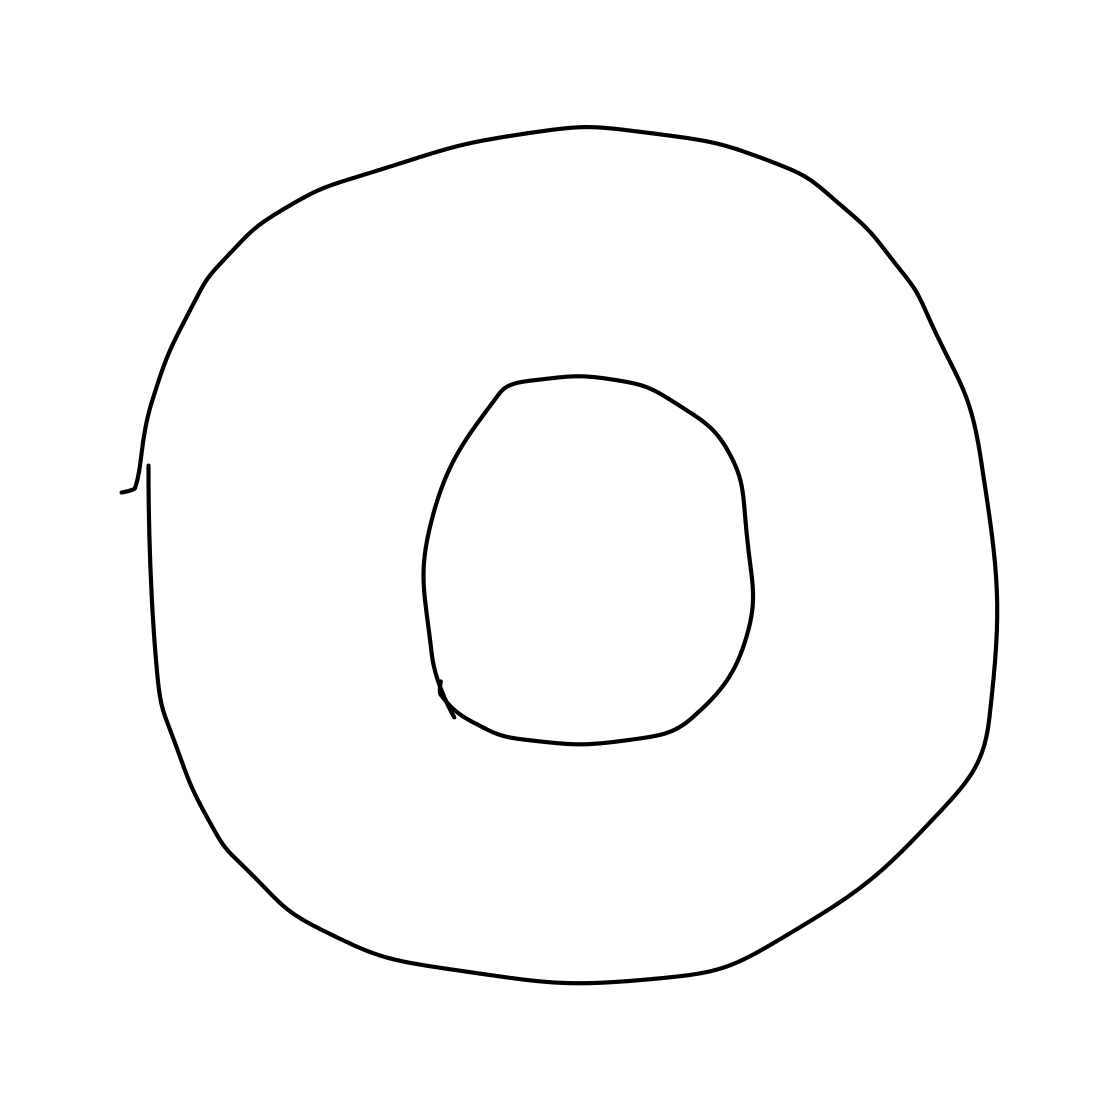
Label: tire